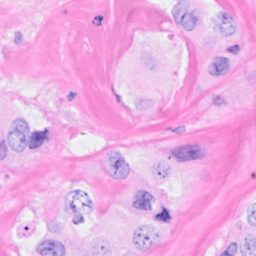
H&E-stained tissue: Breast